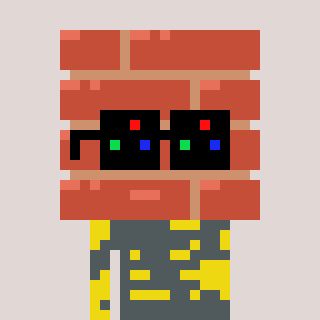
a pixel art character with square black sunglasses, a wall-shaped head and a yellow-colored body on a warm background